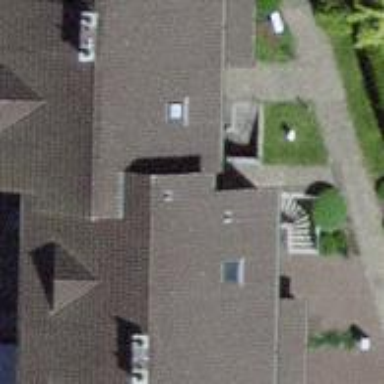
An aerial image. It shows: Terrace building with gabled roof.